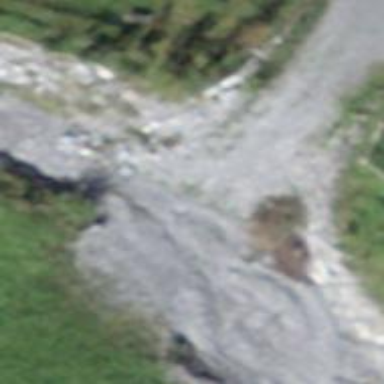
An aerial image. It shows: Service road with gravel surface.